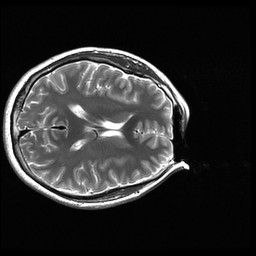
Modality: T2w
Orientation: axial
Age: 27
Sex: male
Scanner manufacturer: ge
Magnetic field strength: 3 T
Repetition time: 5.192 s
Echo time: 0.1003 s